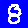
Digit: 8